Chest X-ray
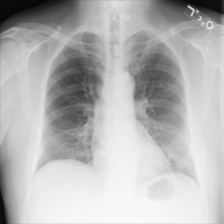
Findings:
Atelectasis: positive
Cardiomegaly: negative
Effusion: negative
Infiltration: negative
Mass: negative
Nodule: negative
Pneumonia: negative
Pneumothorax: negative
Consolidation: negative
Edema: negative
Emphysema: negative
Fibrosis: negative
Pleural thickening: negative
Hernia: negative